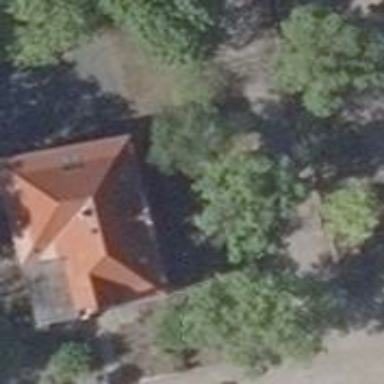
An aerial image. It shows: Veterinary building.